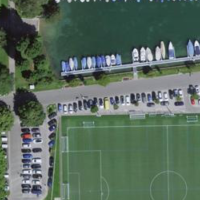
EUNIS habitat code: 53
Species observed at this site:
Anas platyrhynchos
Araneus diadematus
Mergus merganser
Cygnus olor